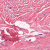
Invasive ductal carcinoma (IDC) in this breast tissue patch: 0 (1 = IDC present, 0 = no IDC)